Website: apple
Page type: account-selection
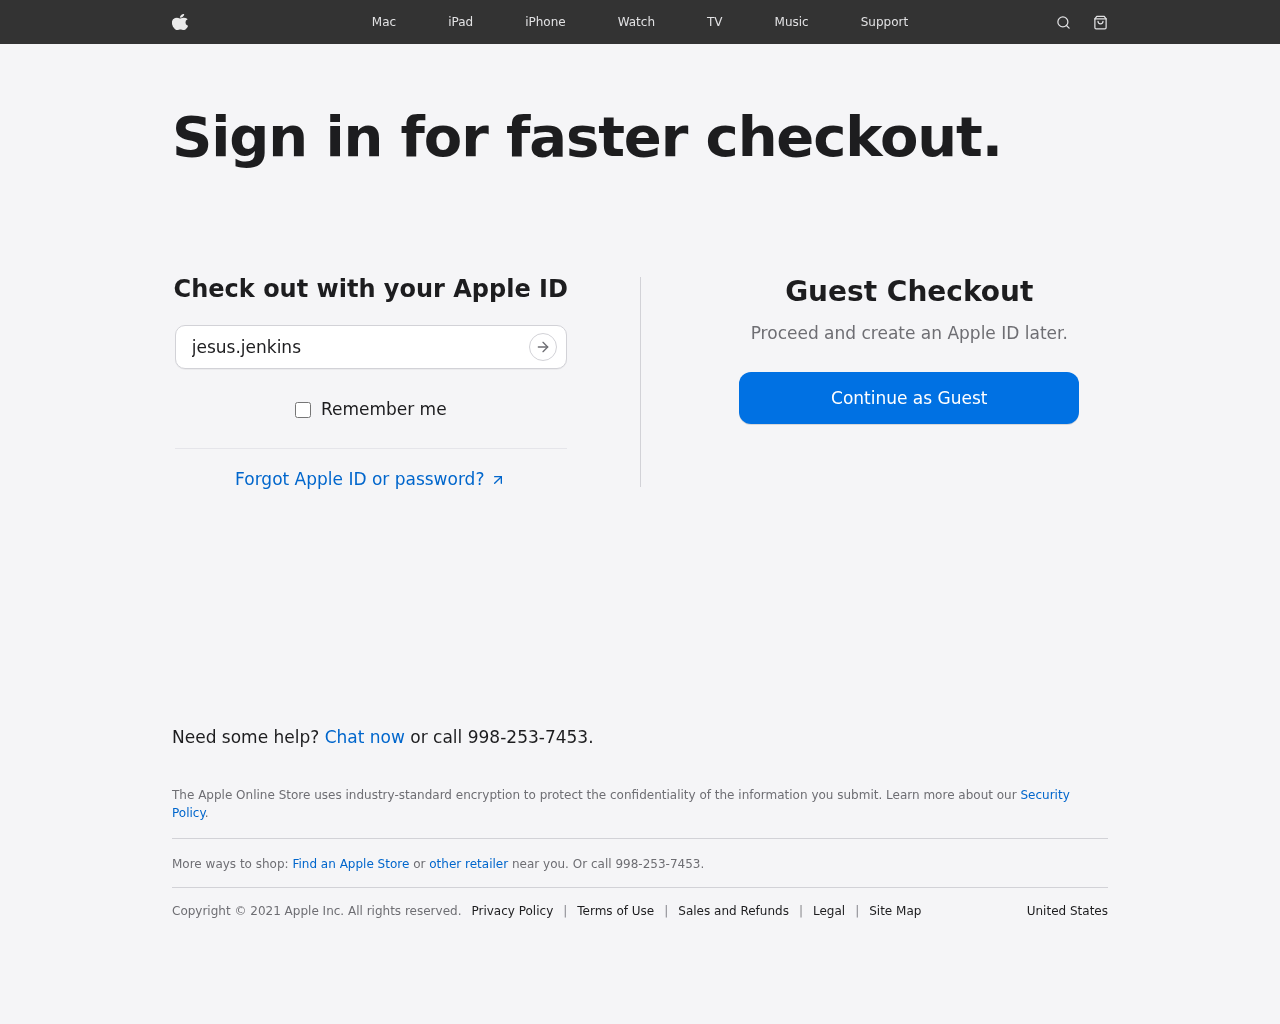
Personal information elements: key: PII_LOGIN_USERNAME
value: jesus.jenkins